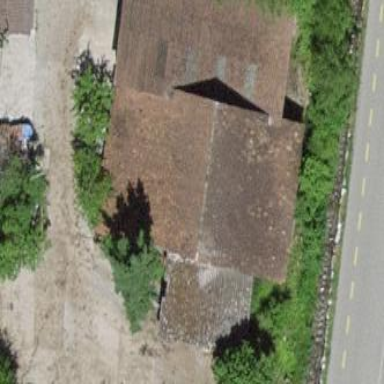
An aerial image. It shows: Barn.